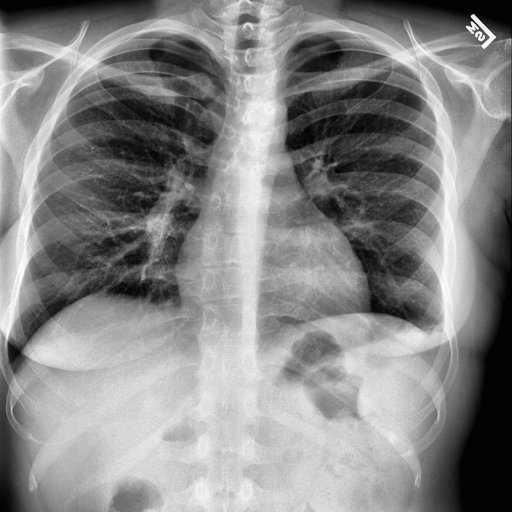
Finding: NORMAL